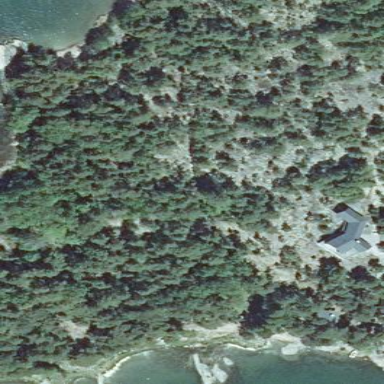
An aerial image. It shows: Evergreen woodland with needle-leaved trees.